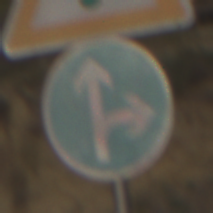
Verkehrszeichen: VorgeschriebeneFahrtrichtungGeradeausOderRechts
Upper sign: Lichtzeichenanlage
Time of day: Dawn
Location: Outdoor (RoadRail)
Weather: Clear
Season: NotSpecified
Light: Natural